Here is the continuous-wavelet rendering of a rotor kit's vibration signal. Classify the rotor condition as one of: normal, misalignment, unbalance, looseness.
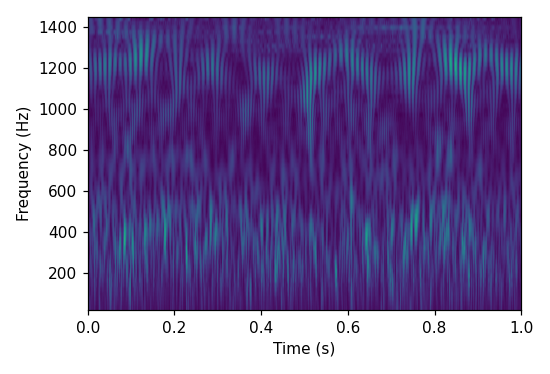
Answer: misalignment